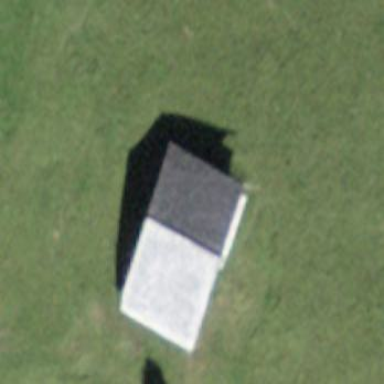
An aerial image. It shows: Cabin is depicted in the image.